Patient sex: M
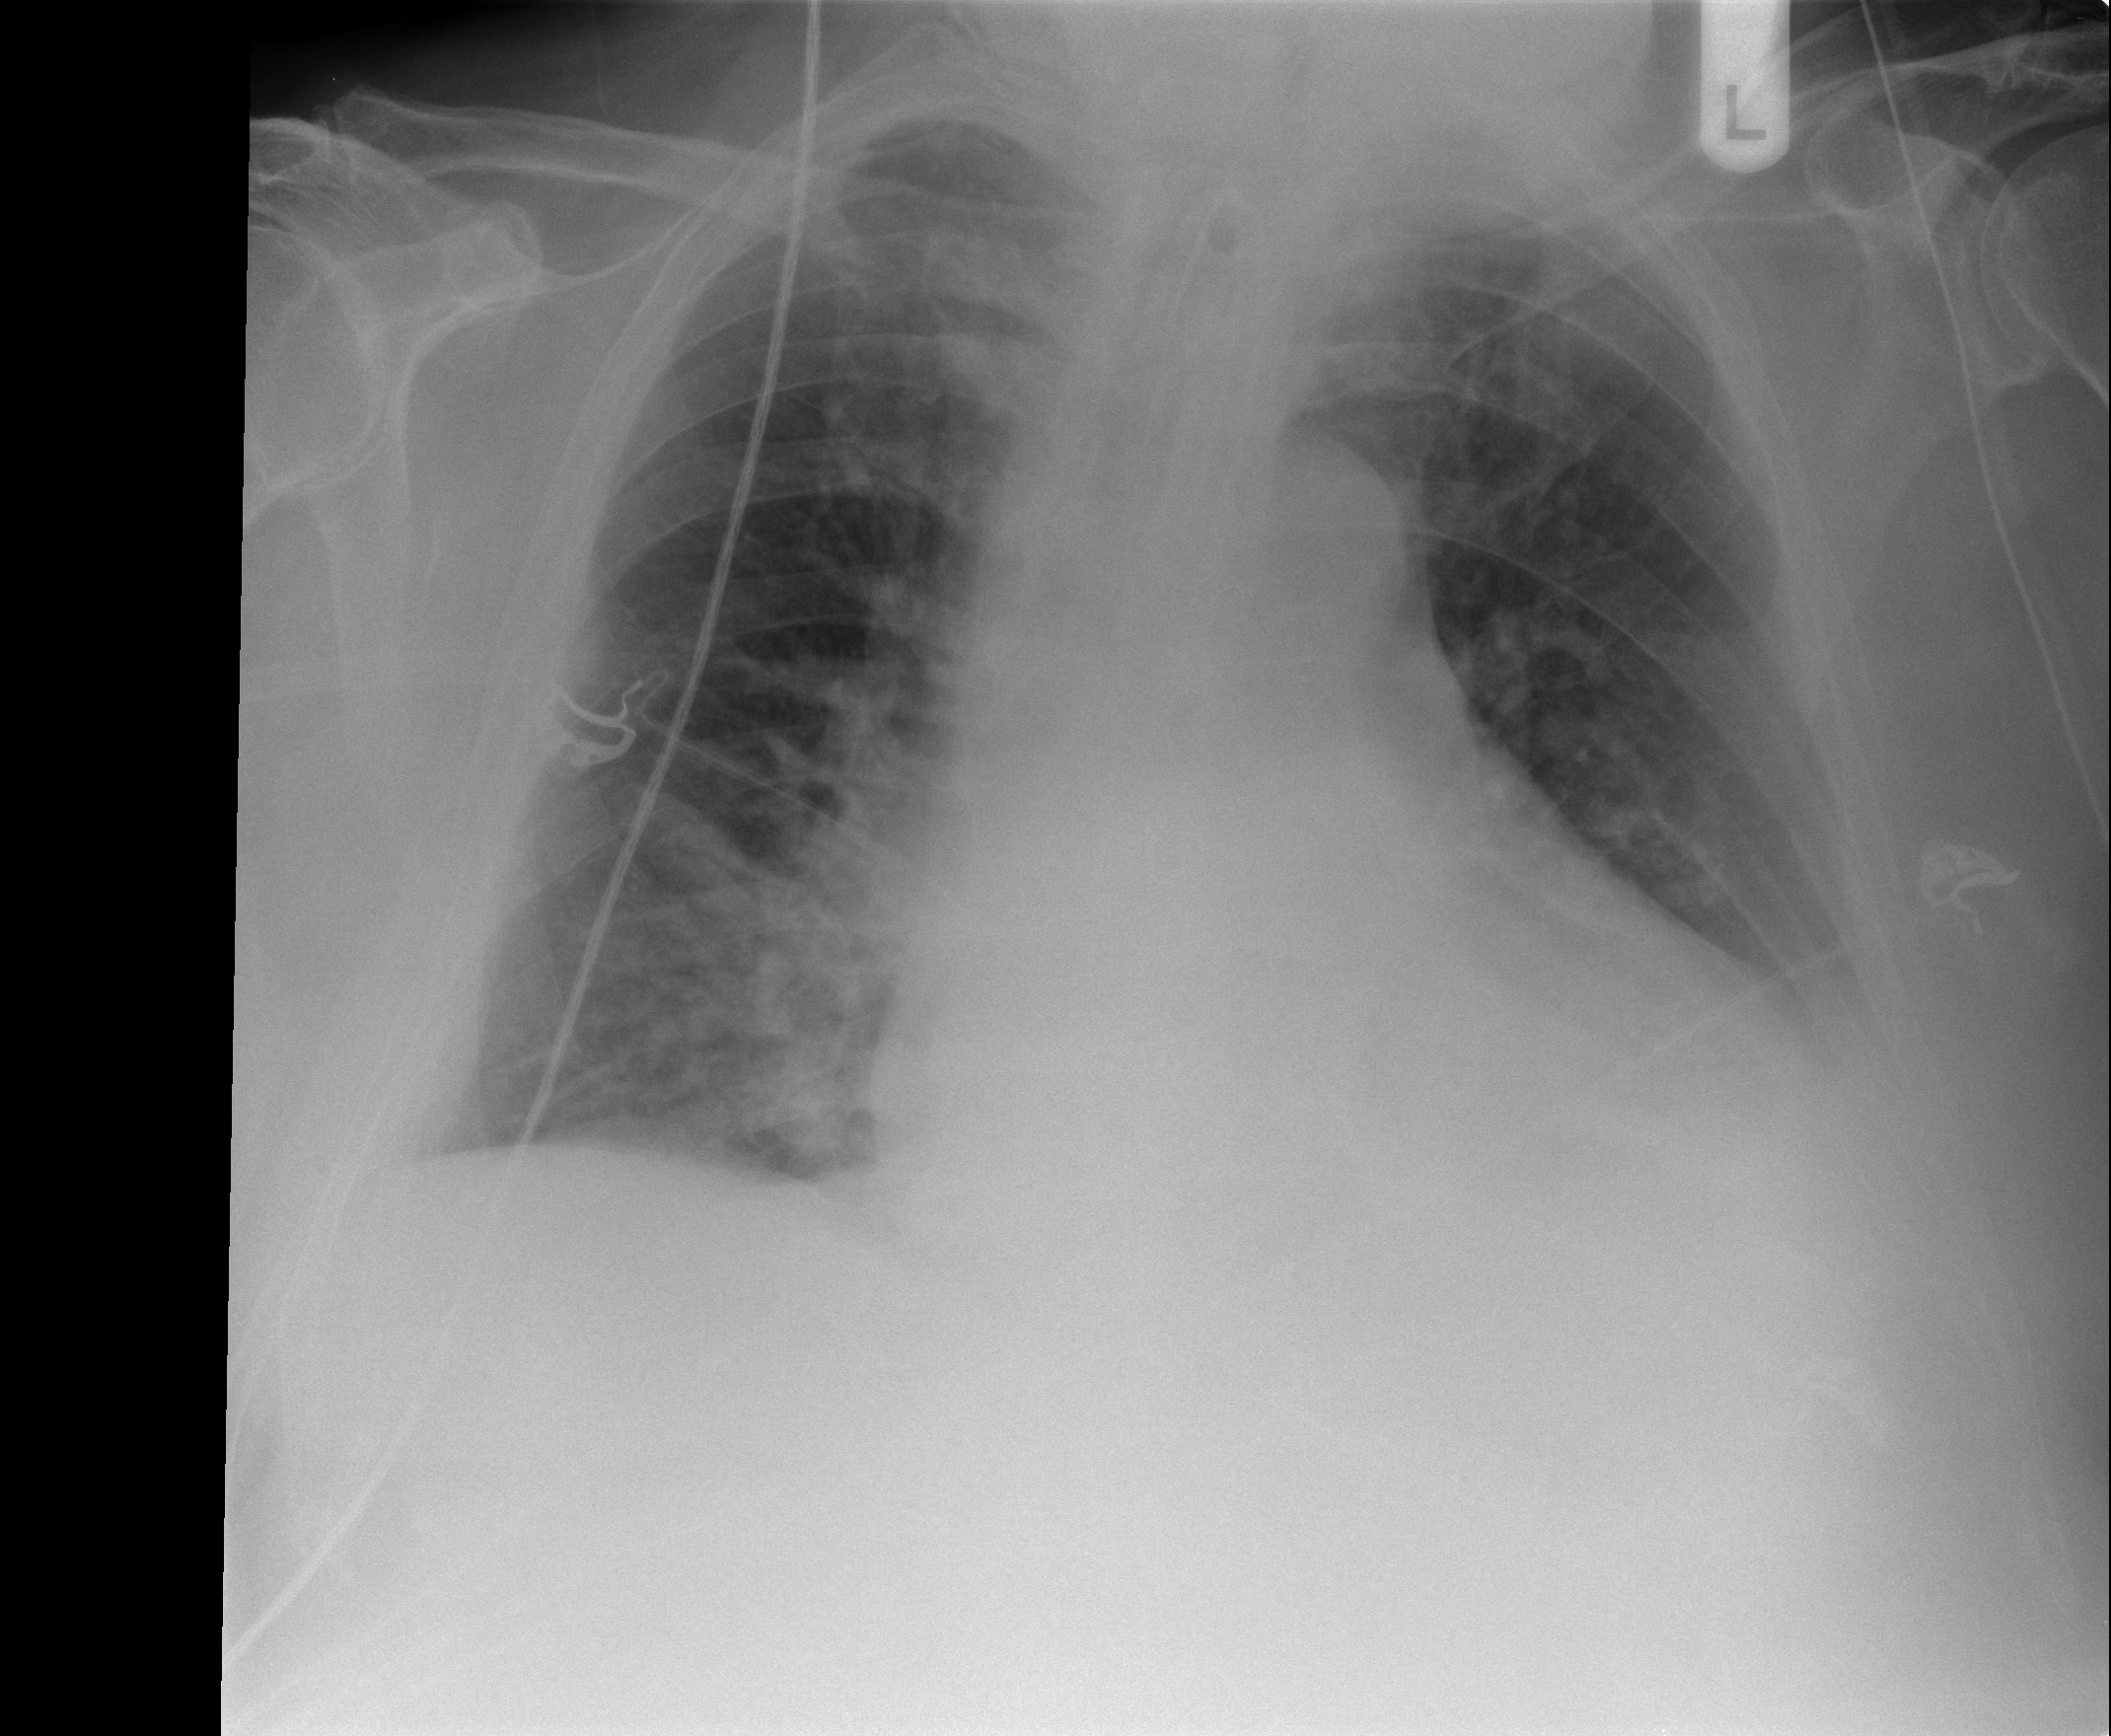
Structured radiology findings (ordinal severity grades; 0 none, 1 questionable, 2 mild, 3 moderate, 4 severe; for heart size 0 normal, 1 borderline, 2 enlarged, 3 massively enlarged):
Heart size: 2
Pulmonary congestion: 2
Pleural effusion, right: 1
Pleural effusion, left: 2
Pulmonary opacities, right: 2
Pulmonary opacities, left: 0
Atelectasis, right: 2
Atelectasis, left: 2